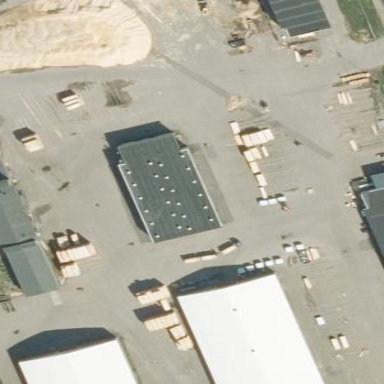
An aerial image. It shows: Industrial building.